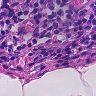
Metastatic tissue present: no